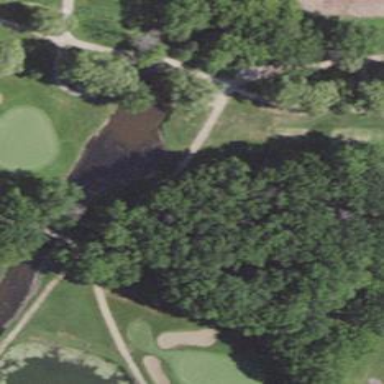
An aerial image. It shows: Rough area on grassy golf course.